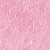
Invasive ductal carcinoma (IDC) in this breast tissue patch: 0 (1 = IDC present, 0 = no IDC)